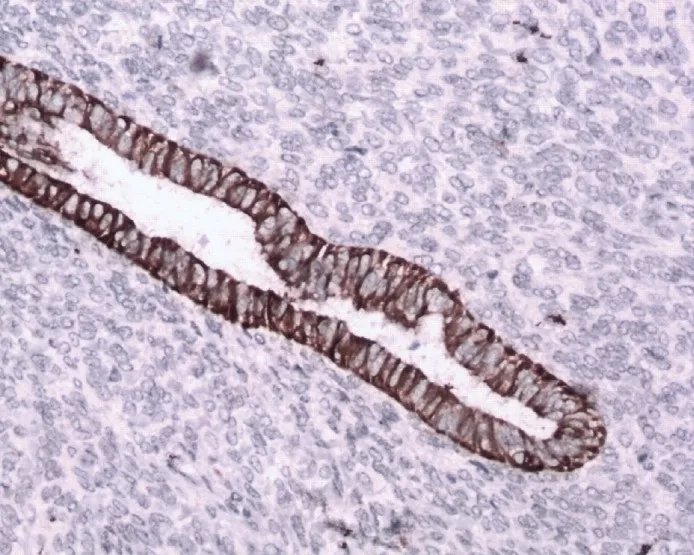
Immunostain CK7x20:epithelium is positive for CK7 (brown).
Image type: pathology (immunostaining)